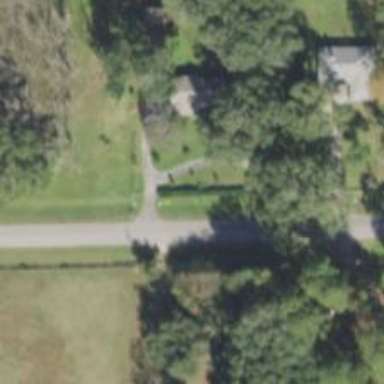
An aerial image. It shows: Driveway leading to service road.